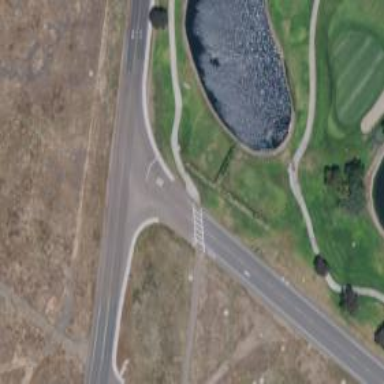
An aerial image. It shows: Path for golf carts.